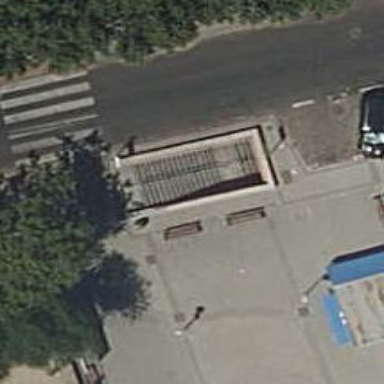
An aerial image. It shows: Subway entrance for railway system.